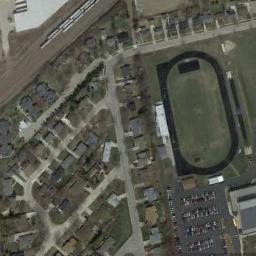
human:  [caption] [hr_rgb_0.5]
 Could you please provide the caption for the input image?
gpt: There are many buildings next to the ground track field .

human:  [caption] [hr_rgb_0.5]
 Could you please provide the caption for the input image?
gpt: Track and field are built on bare land, Next to buildings and parking lots .

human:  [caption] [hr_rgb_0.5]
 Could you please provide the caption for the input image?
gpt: There is a track and field at the bottom of the picture .

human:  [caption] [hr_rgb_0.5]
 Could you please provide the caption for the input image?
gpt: The ground track field is surrounded by lots of houses arranged neatly and a parking lot is next to the ground track field .

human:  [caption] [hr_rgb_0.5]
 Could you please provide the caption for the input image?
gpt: There are many buildings around the ground track field with a black track .